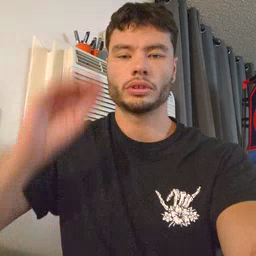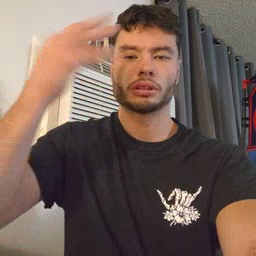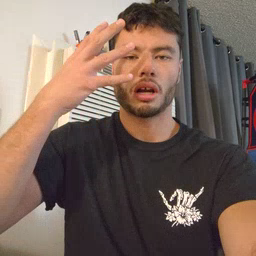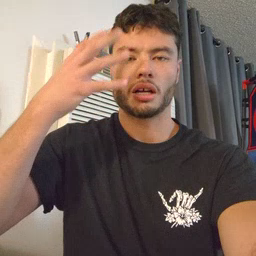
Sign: sun